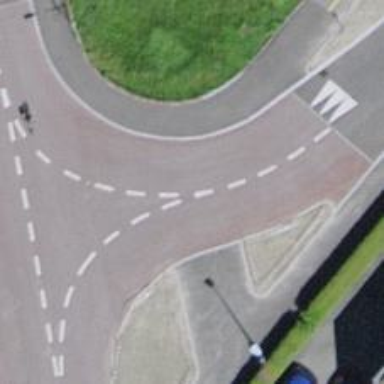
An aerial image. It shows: Unmarked crossing on footway with traffic calming table.